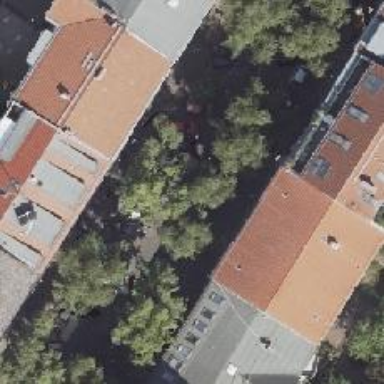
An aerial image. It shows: Living street with parking available on the street side.